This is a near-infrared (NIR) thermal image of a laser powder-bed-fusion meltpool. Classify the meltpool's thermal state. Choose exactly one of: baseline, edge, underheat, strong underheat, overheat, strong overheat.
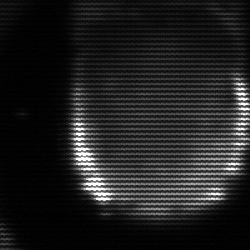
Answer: edge